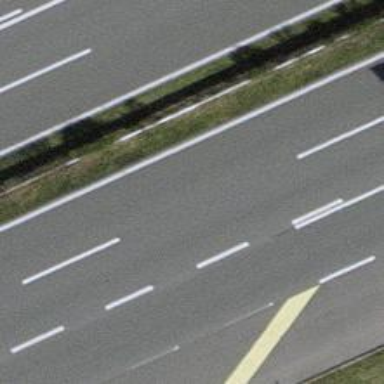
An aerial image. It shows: Motorway junction.